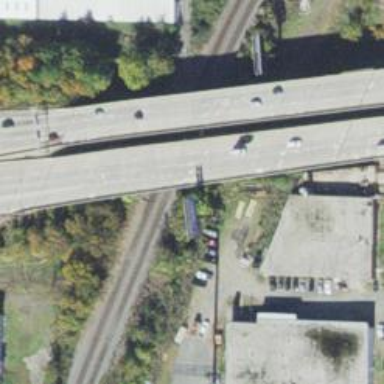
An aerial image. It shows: Beam structure bridge on motorway link.